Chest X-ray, AP view. Patient: 60 years old, sex M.
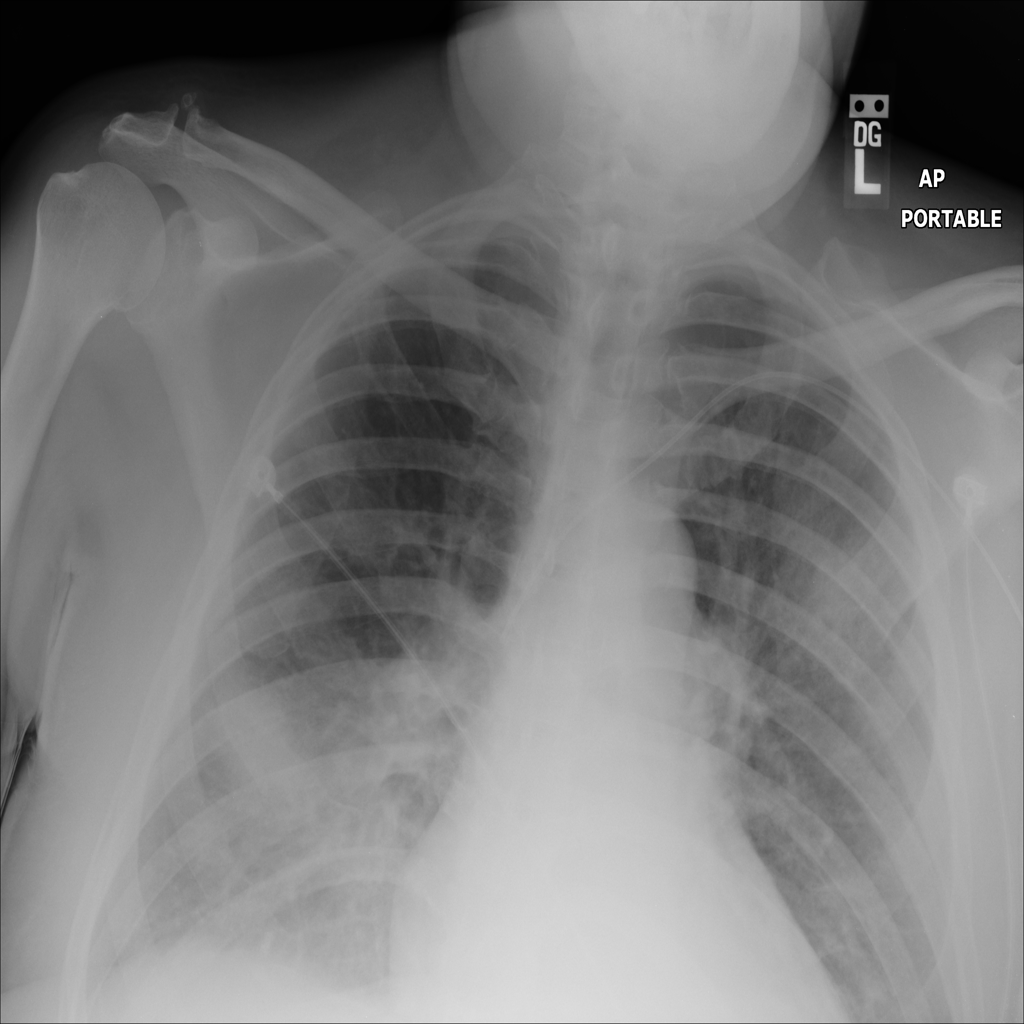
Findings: No Finding